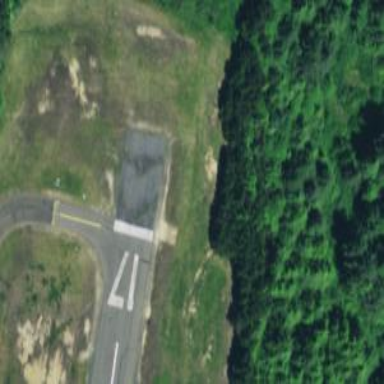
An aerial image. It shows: Runway at airport.